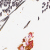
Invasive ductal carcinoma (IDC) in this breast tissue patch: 0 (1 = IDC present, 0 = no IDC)